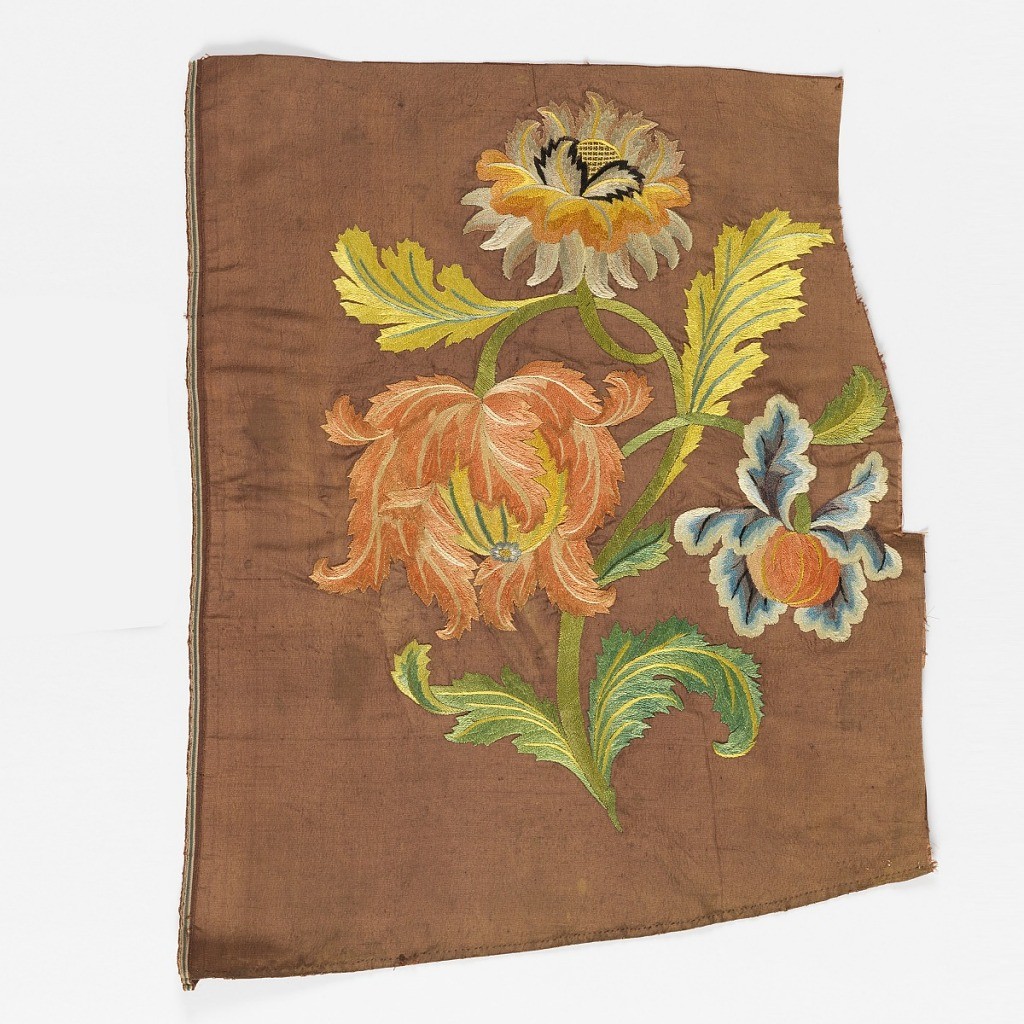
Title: Textile
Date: early 18th century
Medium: silk on silk Technique: embroidery on grosgrain woven fabric
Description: Fragment of dark brown silk grosgrain with large-scale floral group embroidered in green, blue, orange, yellow, grey and black.